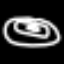
Label: donut